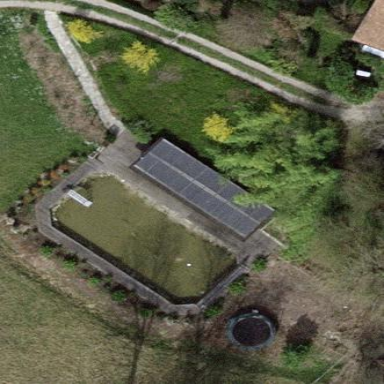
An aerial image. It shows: Shed.